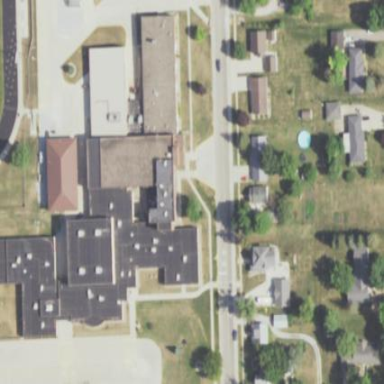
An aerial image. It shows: School building.